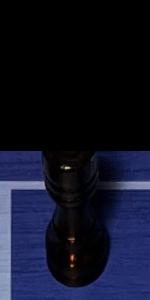
Label: Rook_Black